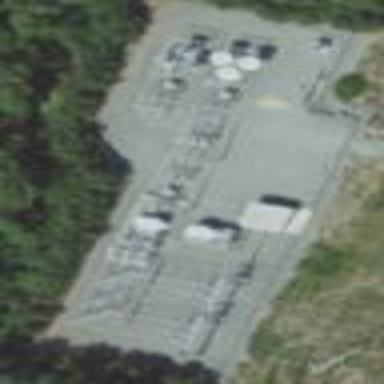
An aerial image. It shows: Distribution level power substation surrounded by fence.